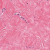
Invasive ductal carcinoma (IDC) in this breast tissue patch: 0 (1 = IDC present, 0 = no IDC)